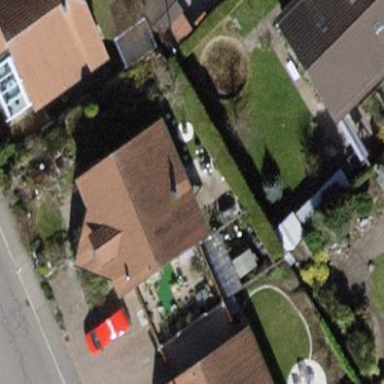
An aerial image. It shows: Gabled house with pitched roof.